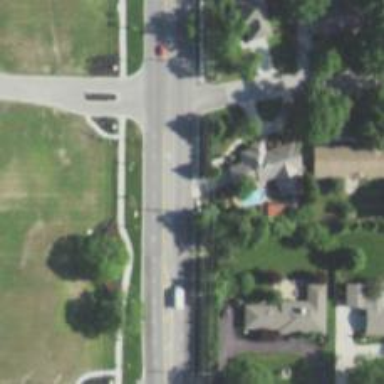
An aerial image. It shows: Solid stop line on the road.